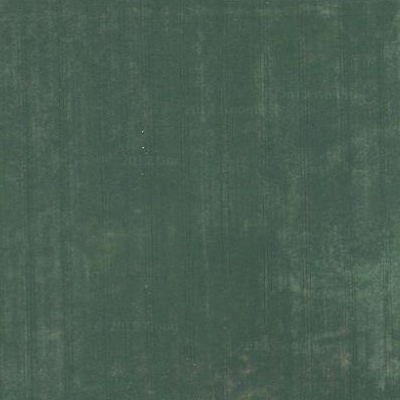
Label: Field